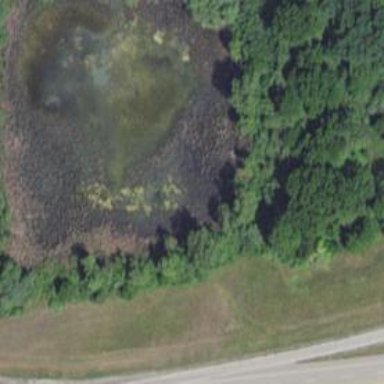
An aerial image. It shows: Marsh wetland.